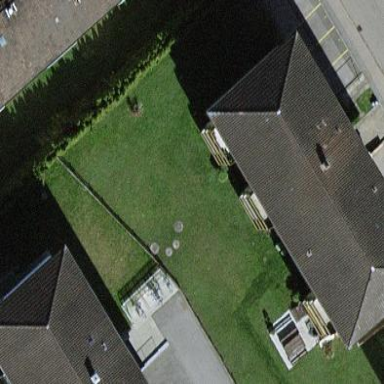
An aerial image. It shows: Hipped-roof building with apartments.